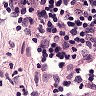
Metastatic tissue present: yes